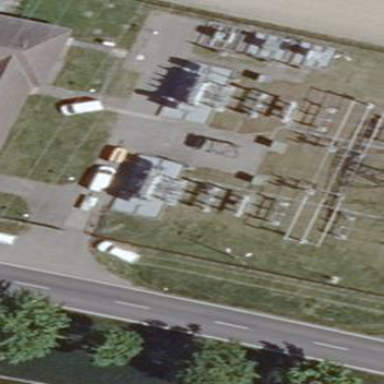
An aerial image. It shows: Outdoor power substation surrounded by fence. The substation is specifically for distribution purposes.